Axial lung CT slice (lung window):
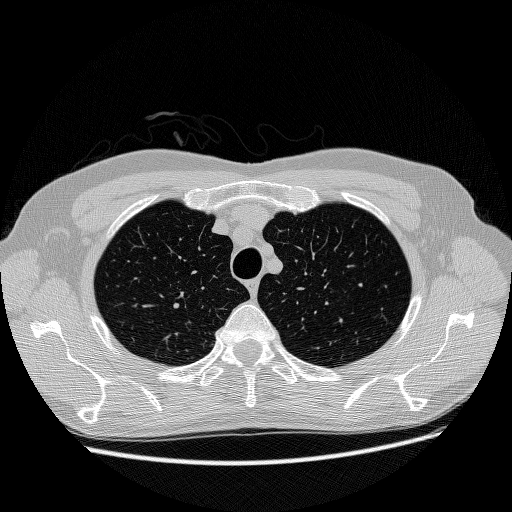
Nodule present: no